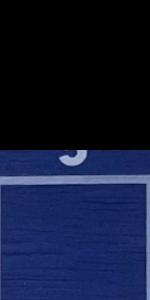
Label: Empty